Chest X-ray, AP view. Patient: 39 years old, sex M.
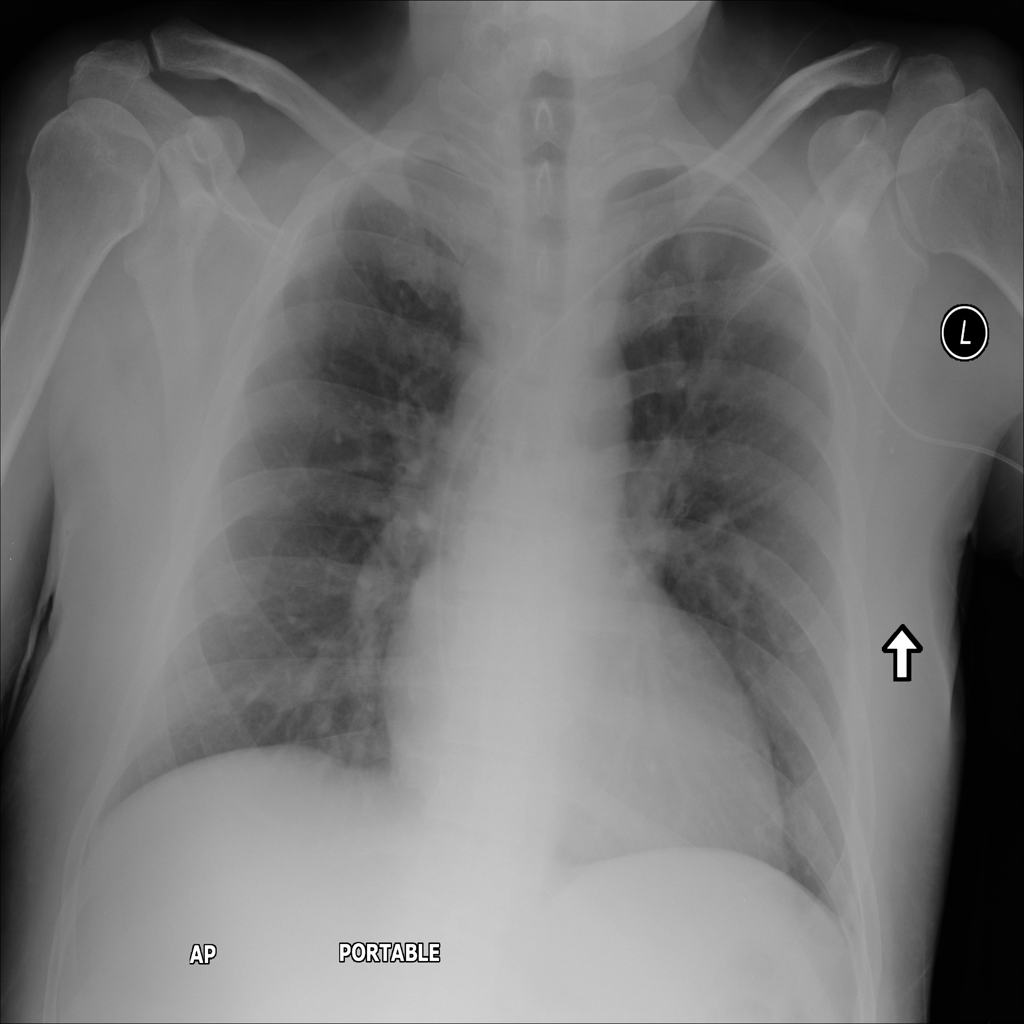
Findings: Effusion